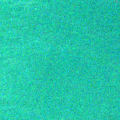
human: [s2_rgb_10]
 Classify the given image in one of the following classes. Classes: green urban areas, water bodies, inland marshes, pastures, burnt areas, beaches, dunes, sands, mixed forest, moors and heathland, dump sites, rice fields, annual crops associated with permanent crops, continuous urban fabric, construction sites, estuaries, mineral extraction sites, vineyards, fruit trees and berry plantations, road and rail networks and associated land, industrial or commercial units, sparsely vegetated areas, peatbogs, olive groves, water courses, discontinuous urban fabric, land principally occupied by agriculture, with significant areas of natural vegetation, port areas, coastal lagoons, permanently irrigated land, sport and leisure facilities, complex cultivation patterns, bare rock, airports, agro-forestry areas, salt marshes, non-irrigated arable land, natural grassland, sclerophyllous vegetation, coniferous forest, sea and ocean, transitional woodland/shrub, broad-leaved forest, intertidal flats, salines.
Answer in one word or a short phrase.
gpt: sea and ocean